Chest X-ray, PA view. Patient: 51 years old, sex F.
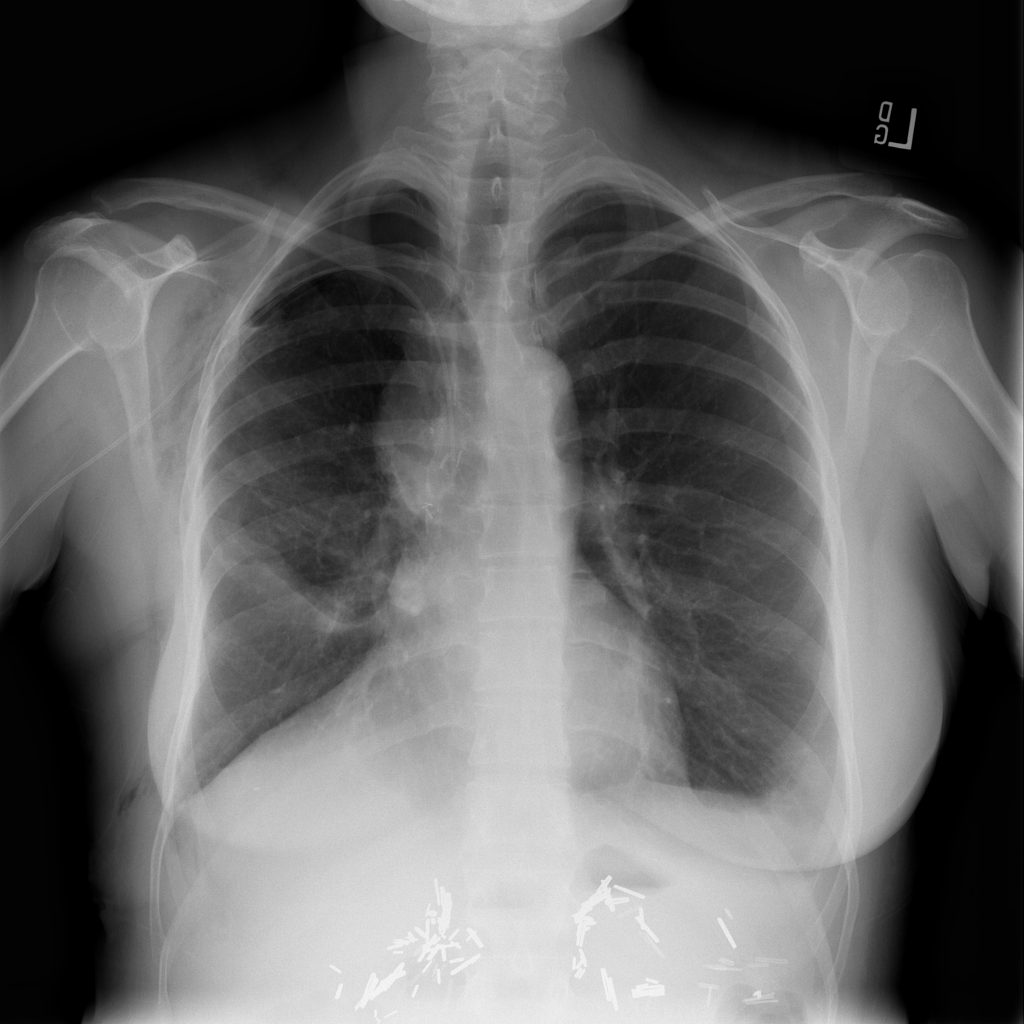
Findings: Atelectasis, Pneumothorax